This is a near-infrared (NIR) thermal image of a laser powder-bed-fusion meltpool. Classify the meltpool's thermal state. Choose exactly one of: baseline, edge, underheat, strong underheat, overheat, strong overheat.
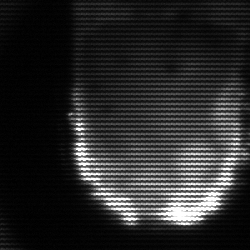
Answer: baseline